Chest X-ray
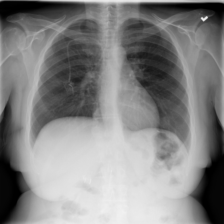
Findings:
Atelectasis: negative
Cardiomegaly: negative
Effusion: negative
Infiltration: negative
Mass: negative
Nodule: negative
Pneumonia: negative
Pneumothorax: negative
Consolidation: negative
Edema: negative
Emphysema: negative
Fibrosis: negative
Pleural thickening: negative
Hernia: negative